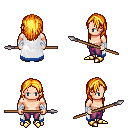
a pixel art fantasy rpg character, male body template, human, light skin, white trimmed cape, magenta pants, light blonde long hairstyle, white cloth bandages, gold boots, spear, four views (front, back, left, right), 2x2 character sprite sheet, small pixel art, hard edges, no anti-aliasing